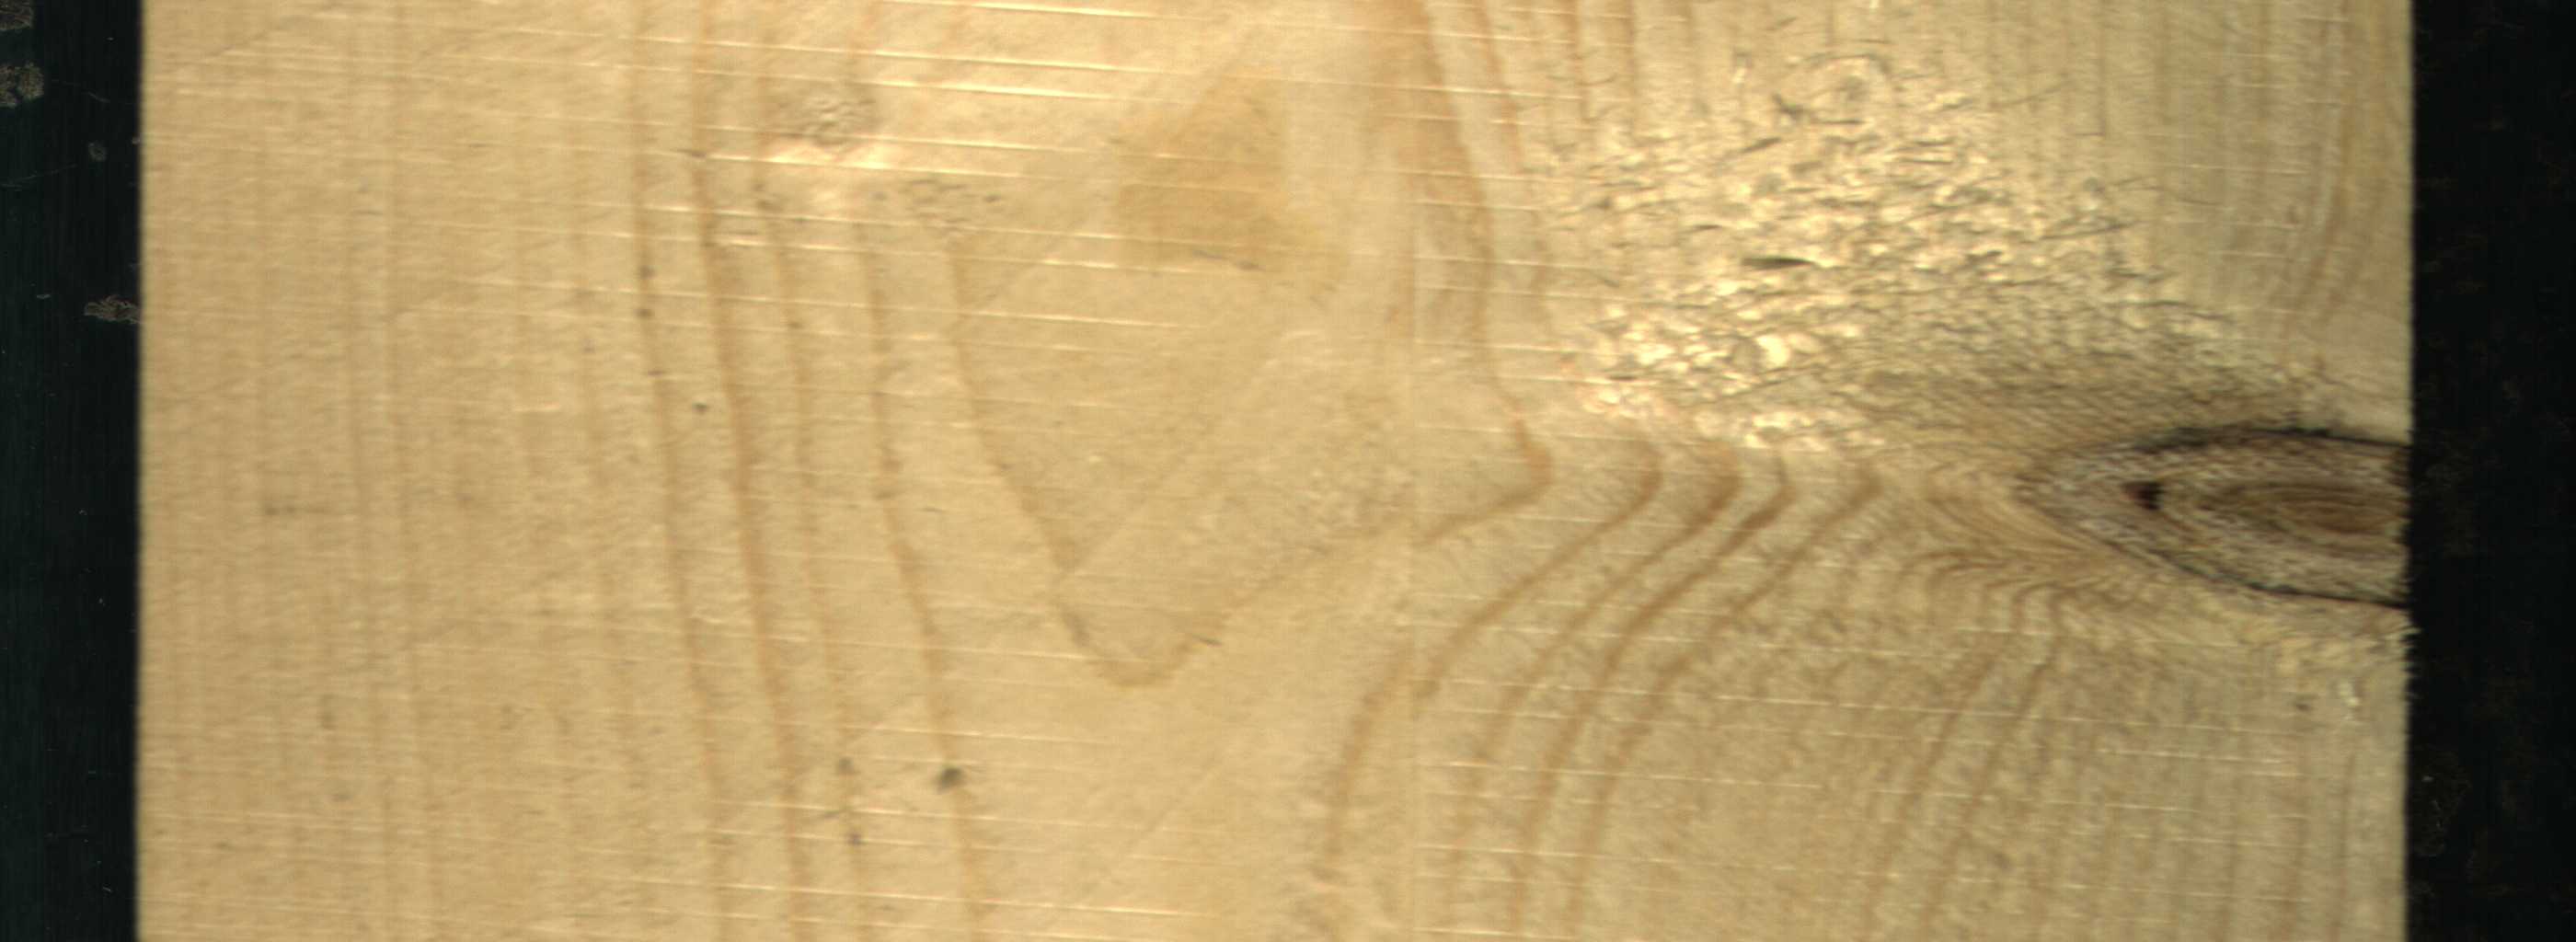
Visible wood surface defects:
Live_Knot